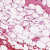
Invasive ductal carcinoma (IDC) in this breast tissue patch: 0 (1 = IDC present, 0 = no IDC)